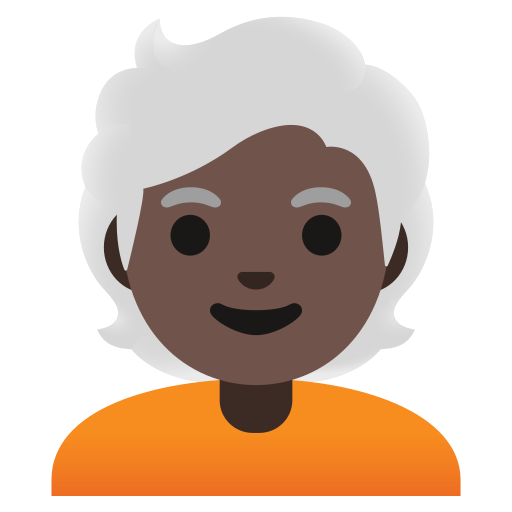
Emoji: 🧑🏿‍🦳